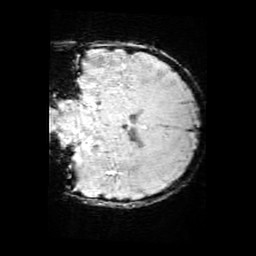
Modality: SWI
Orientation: coronal
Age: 10
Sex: male
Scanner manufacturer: siemens
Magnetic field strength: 3 T
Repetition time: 0.027 s
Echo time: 0.02 s